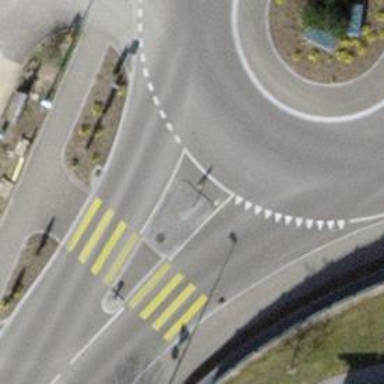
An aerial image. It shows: Traffic calming island.